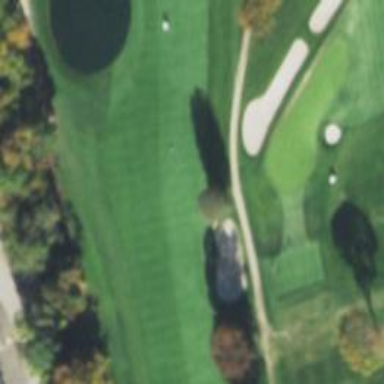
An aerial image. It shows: Golf hole.